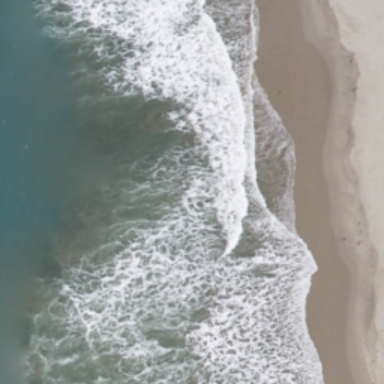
This is a beach with blue sea and white sands .